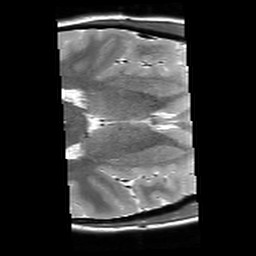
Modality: T2starw
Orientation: axial
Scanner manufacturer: siemens
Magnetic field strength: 3 T
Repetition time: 8.1 s
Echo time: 0.05 s